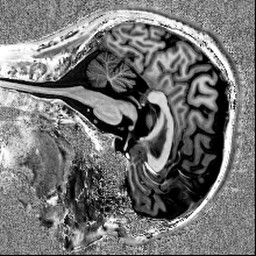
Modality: UNIT1
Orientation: sagittal
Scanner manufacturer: siemens
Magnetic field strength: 6.98 T
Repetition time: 4.73 s
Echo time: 0.00191 s